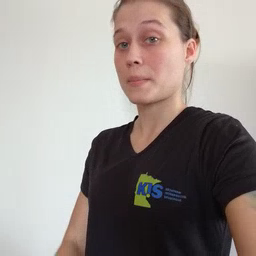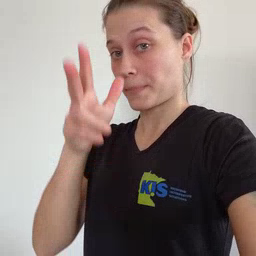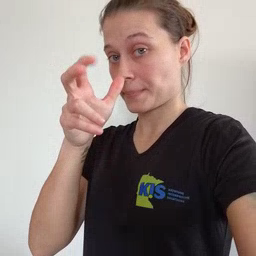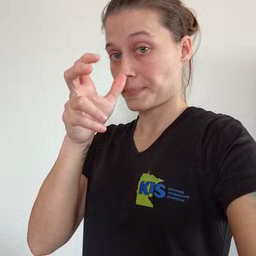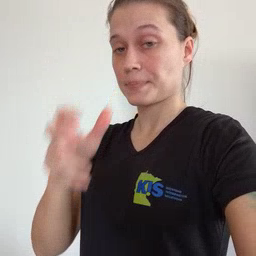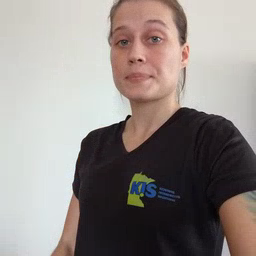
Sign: bug